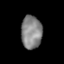
Tissue: lung
Cell type: Epithelial cells
Senescence score: 0.2023
Nuclear area (px): 675
Mean DAPI intensity: 132.37